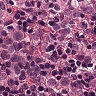
Metastatic tissue present: yes